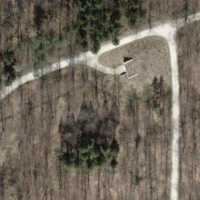
EUNIS habitat code: 41
Species observed at this site:
Fraxinus excelsior
Impatiens parviflora
Acer campestre
Acer pseudoplatanus
Clematis vitalba
Misumena vatia